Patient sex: M
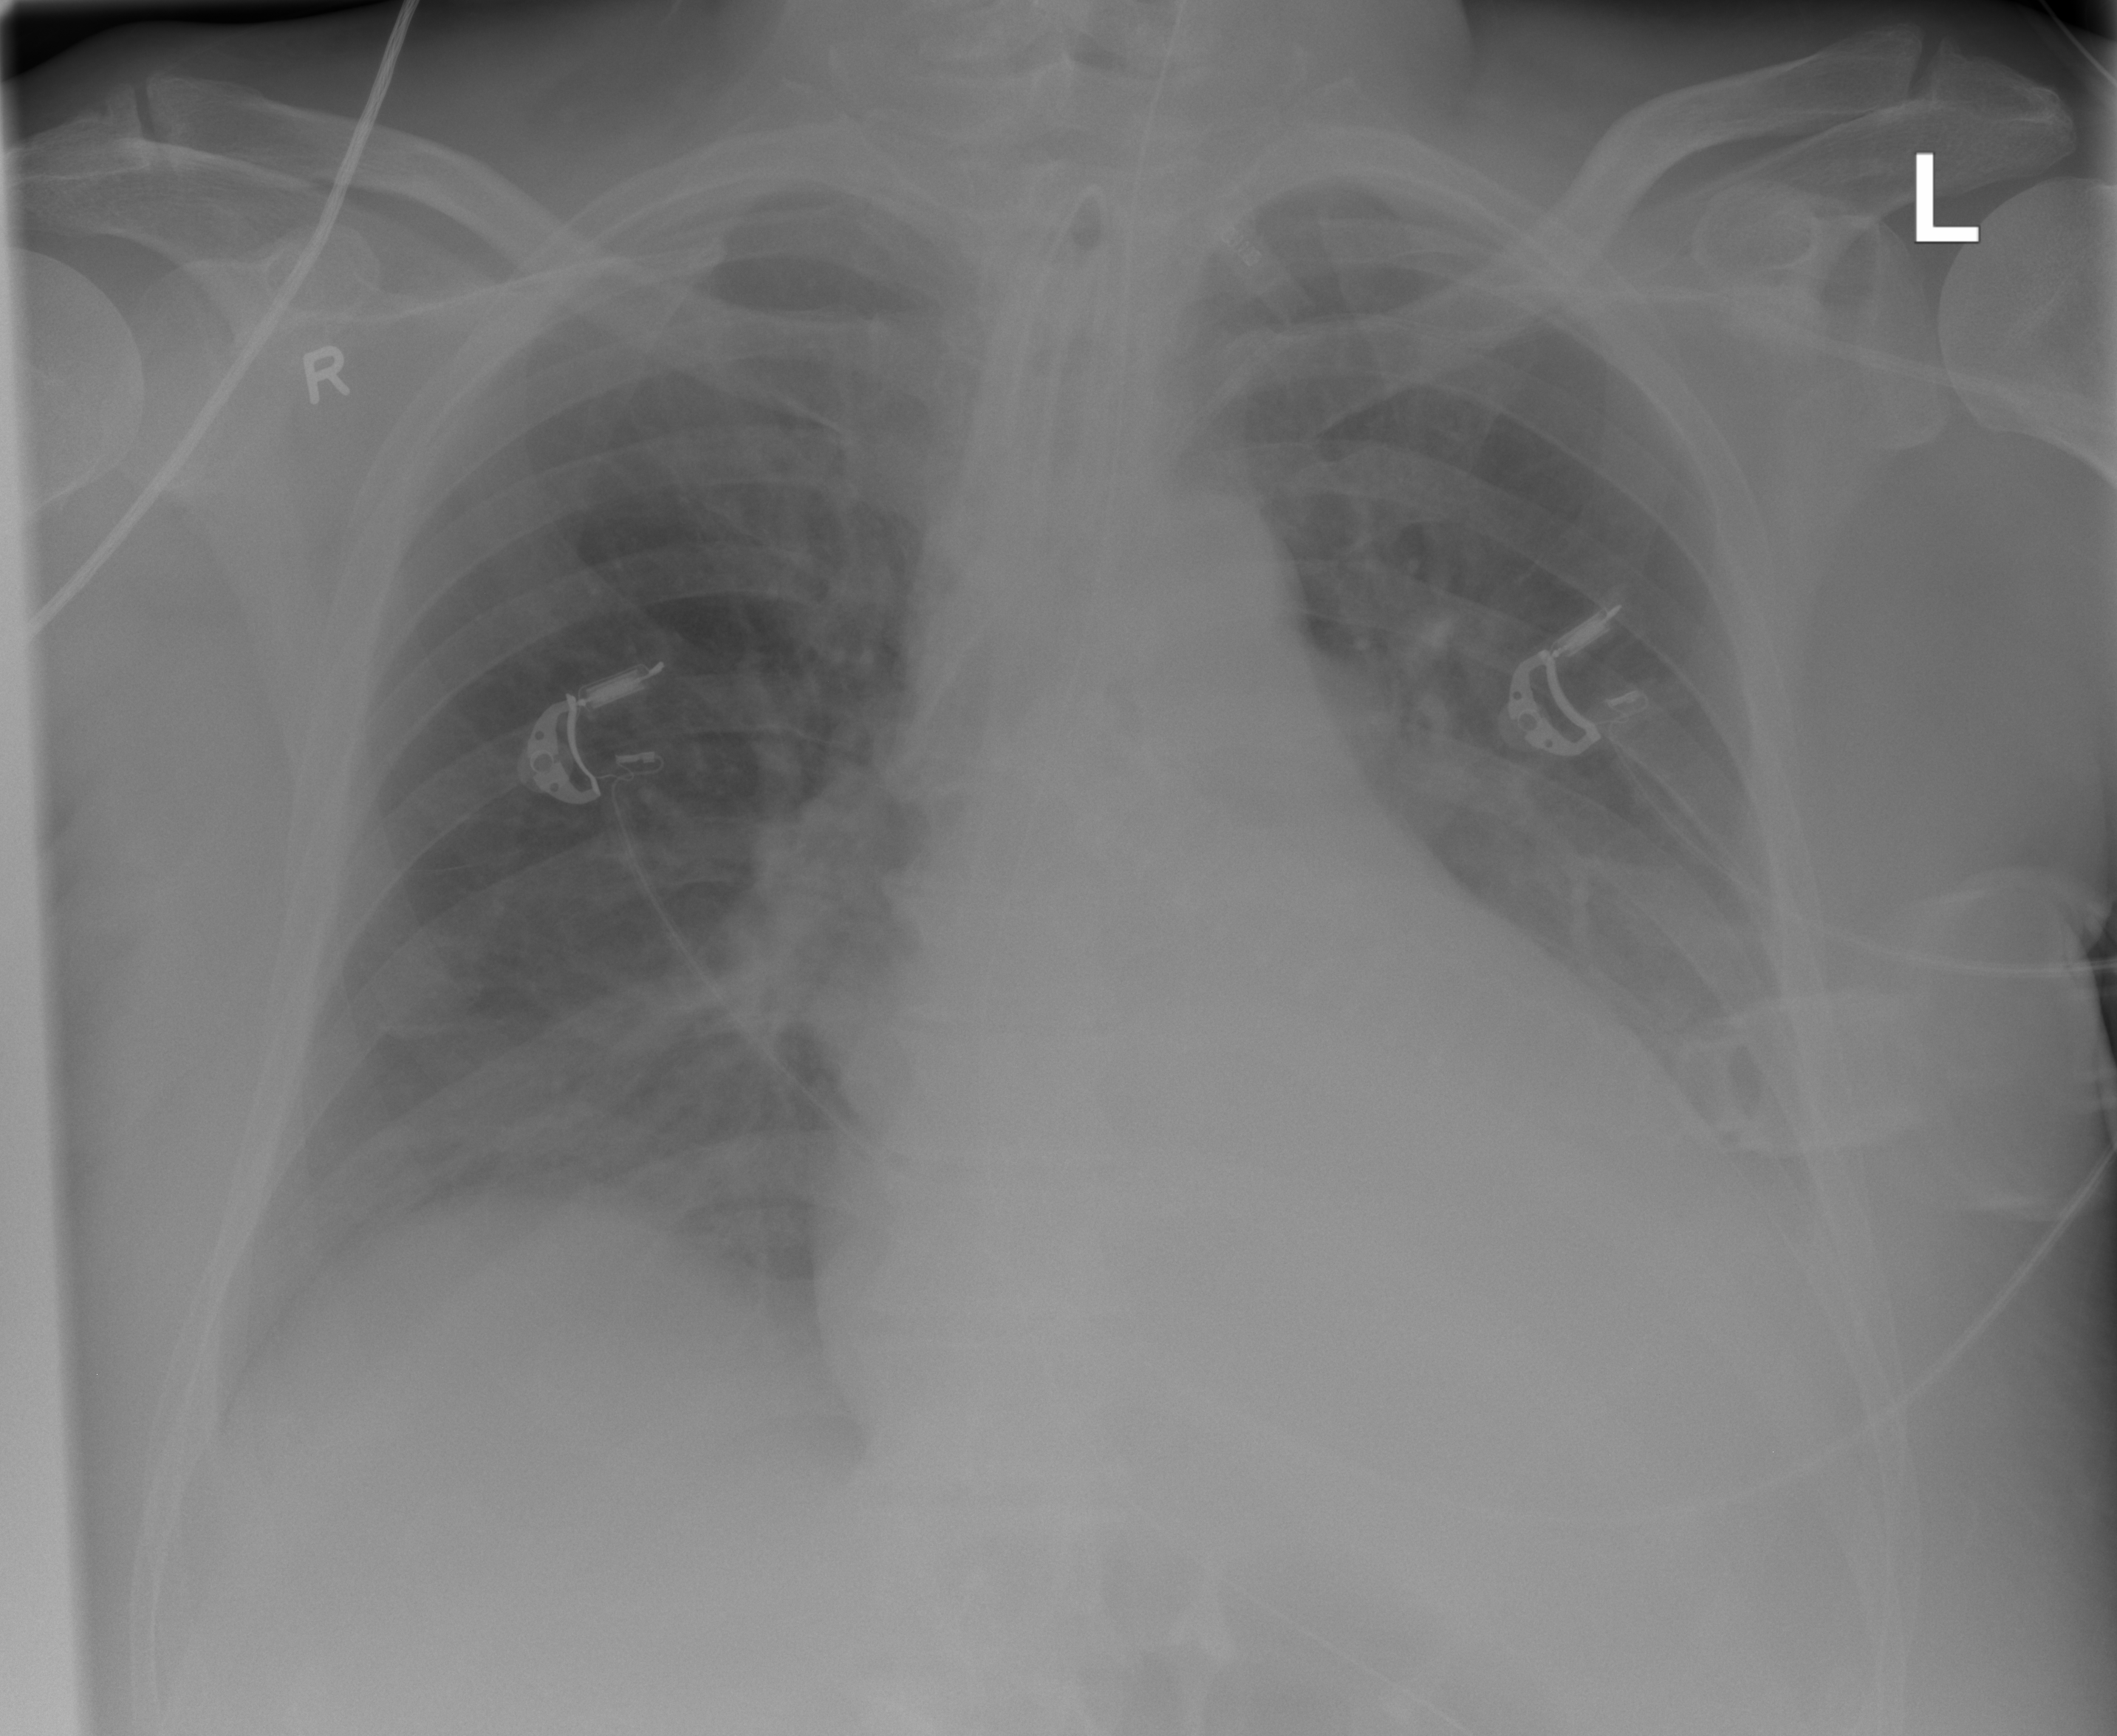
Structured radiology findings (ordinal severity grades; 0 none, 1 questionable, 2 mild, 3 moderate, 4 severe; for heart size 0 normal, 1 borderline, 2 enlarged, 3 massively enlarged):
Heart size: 2
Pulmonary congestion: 2
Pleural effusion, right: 0
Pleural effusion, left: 1
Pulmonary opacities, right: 0
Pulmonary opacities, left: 0
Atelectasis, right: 0
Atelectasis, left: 0